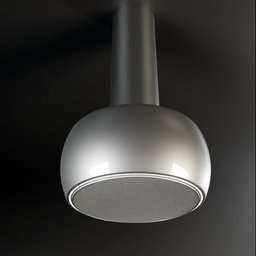
Label: appliances